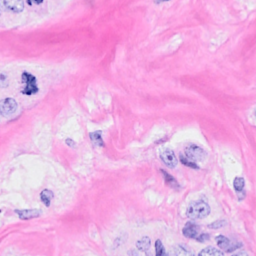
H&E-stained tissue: Breast